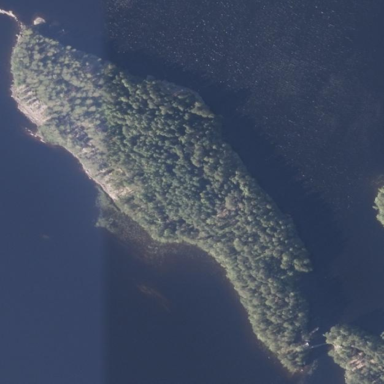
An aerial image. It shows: Island covered with woodland.